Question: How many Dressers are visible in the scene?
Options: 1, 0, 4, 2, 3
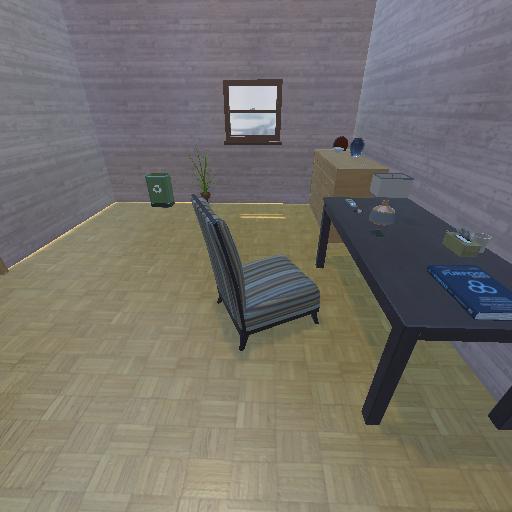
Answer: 1